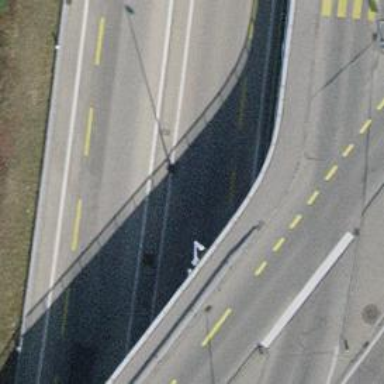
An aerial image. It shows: Asphalt footway that serves as sidewalk on bridge.